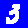
Digit: 3